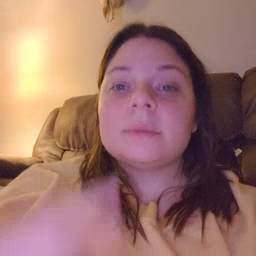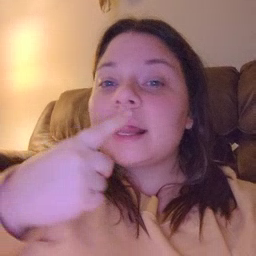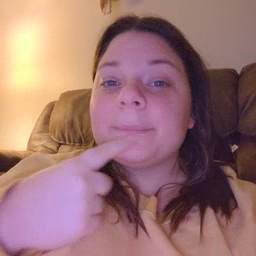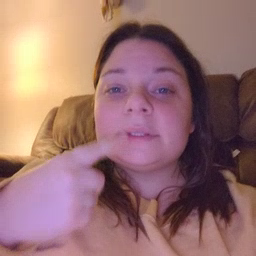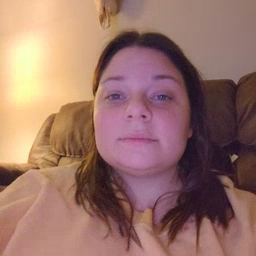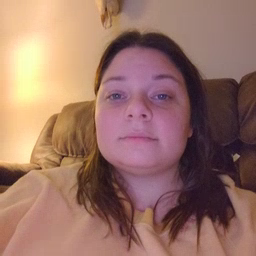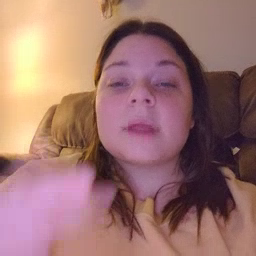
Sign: lips